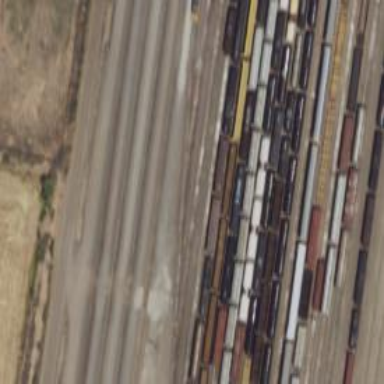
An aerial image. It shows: Railway yard in service.